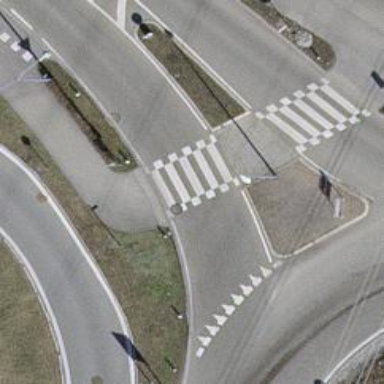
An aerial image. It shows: Asphalt cycleway with crossing.